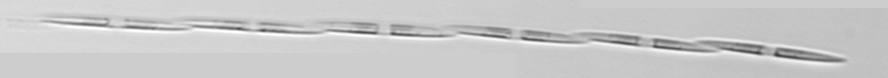
Label: Pseudo-nitzschia